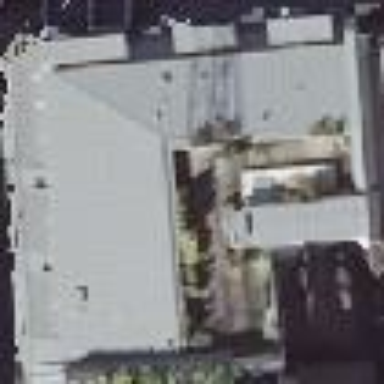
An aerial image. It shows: Apartments housed in building with gambrel roof.